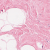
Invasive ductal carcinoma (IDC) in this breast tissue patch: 0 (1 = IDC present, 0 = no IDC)